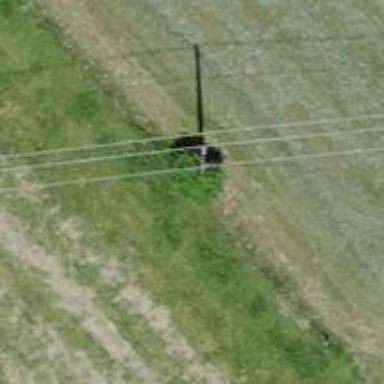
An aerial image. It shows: Concrete power pole.